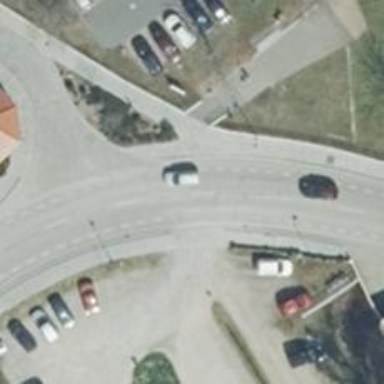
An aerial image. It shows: Secondary road with shared cycle lane.